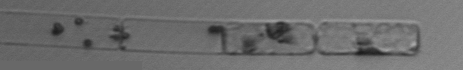
Label: Guinardia_delicatula_TAG_internal_parasite